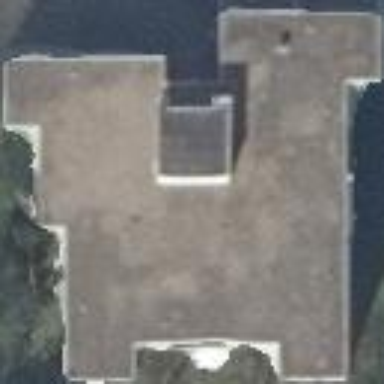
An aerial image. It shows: Flat-roofed apartment building.